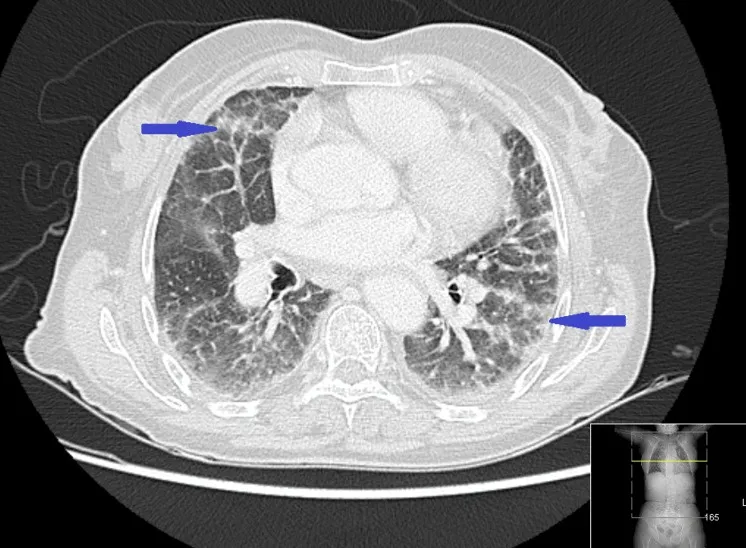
Computed tomography of the thorax showing bilateral peripheral areas of lung consolidation, highlighted by the blue arrows.
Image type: radiology (ct)